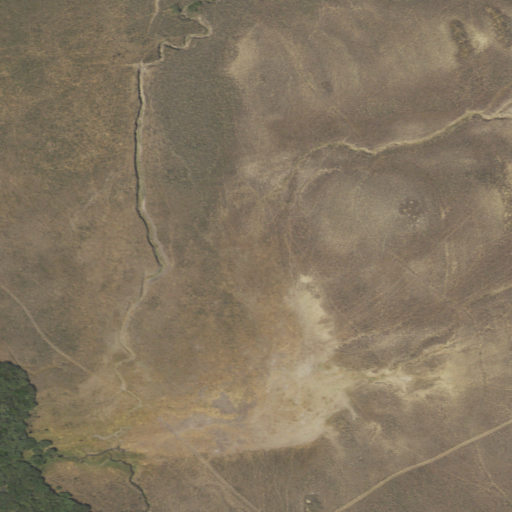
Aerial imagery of plain(s) in Wyoming named Burnt Bend containing shrub, herbaceous wetlands, and woody wetlands